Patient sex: F
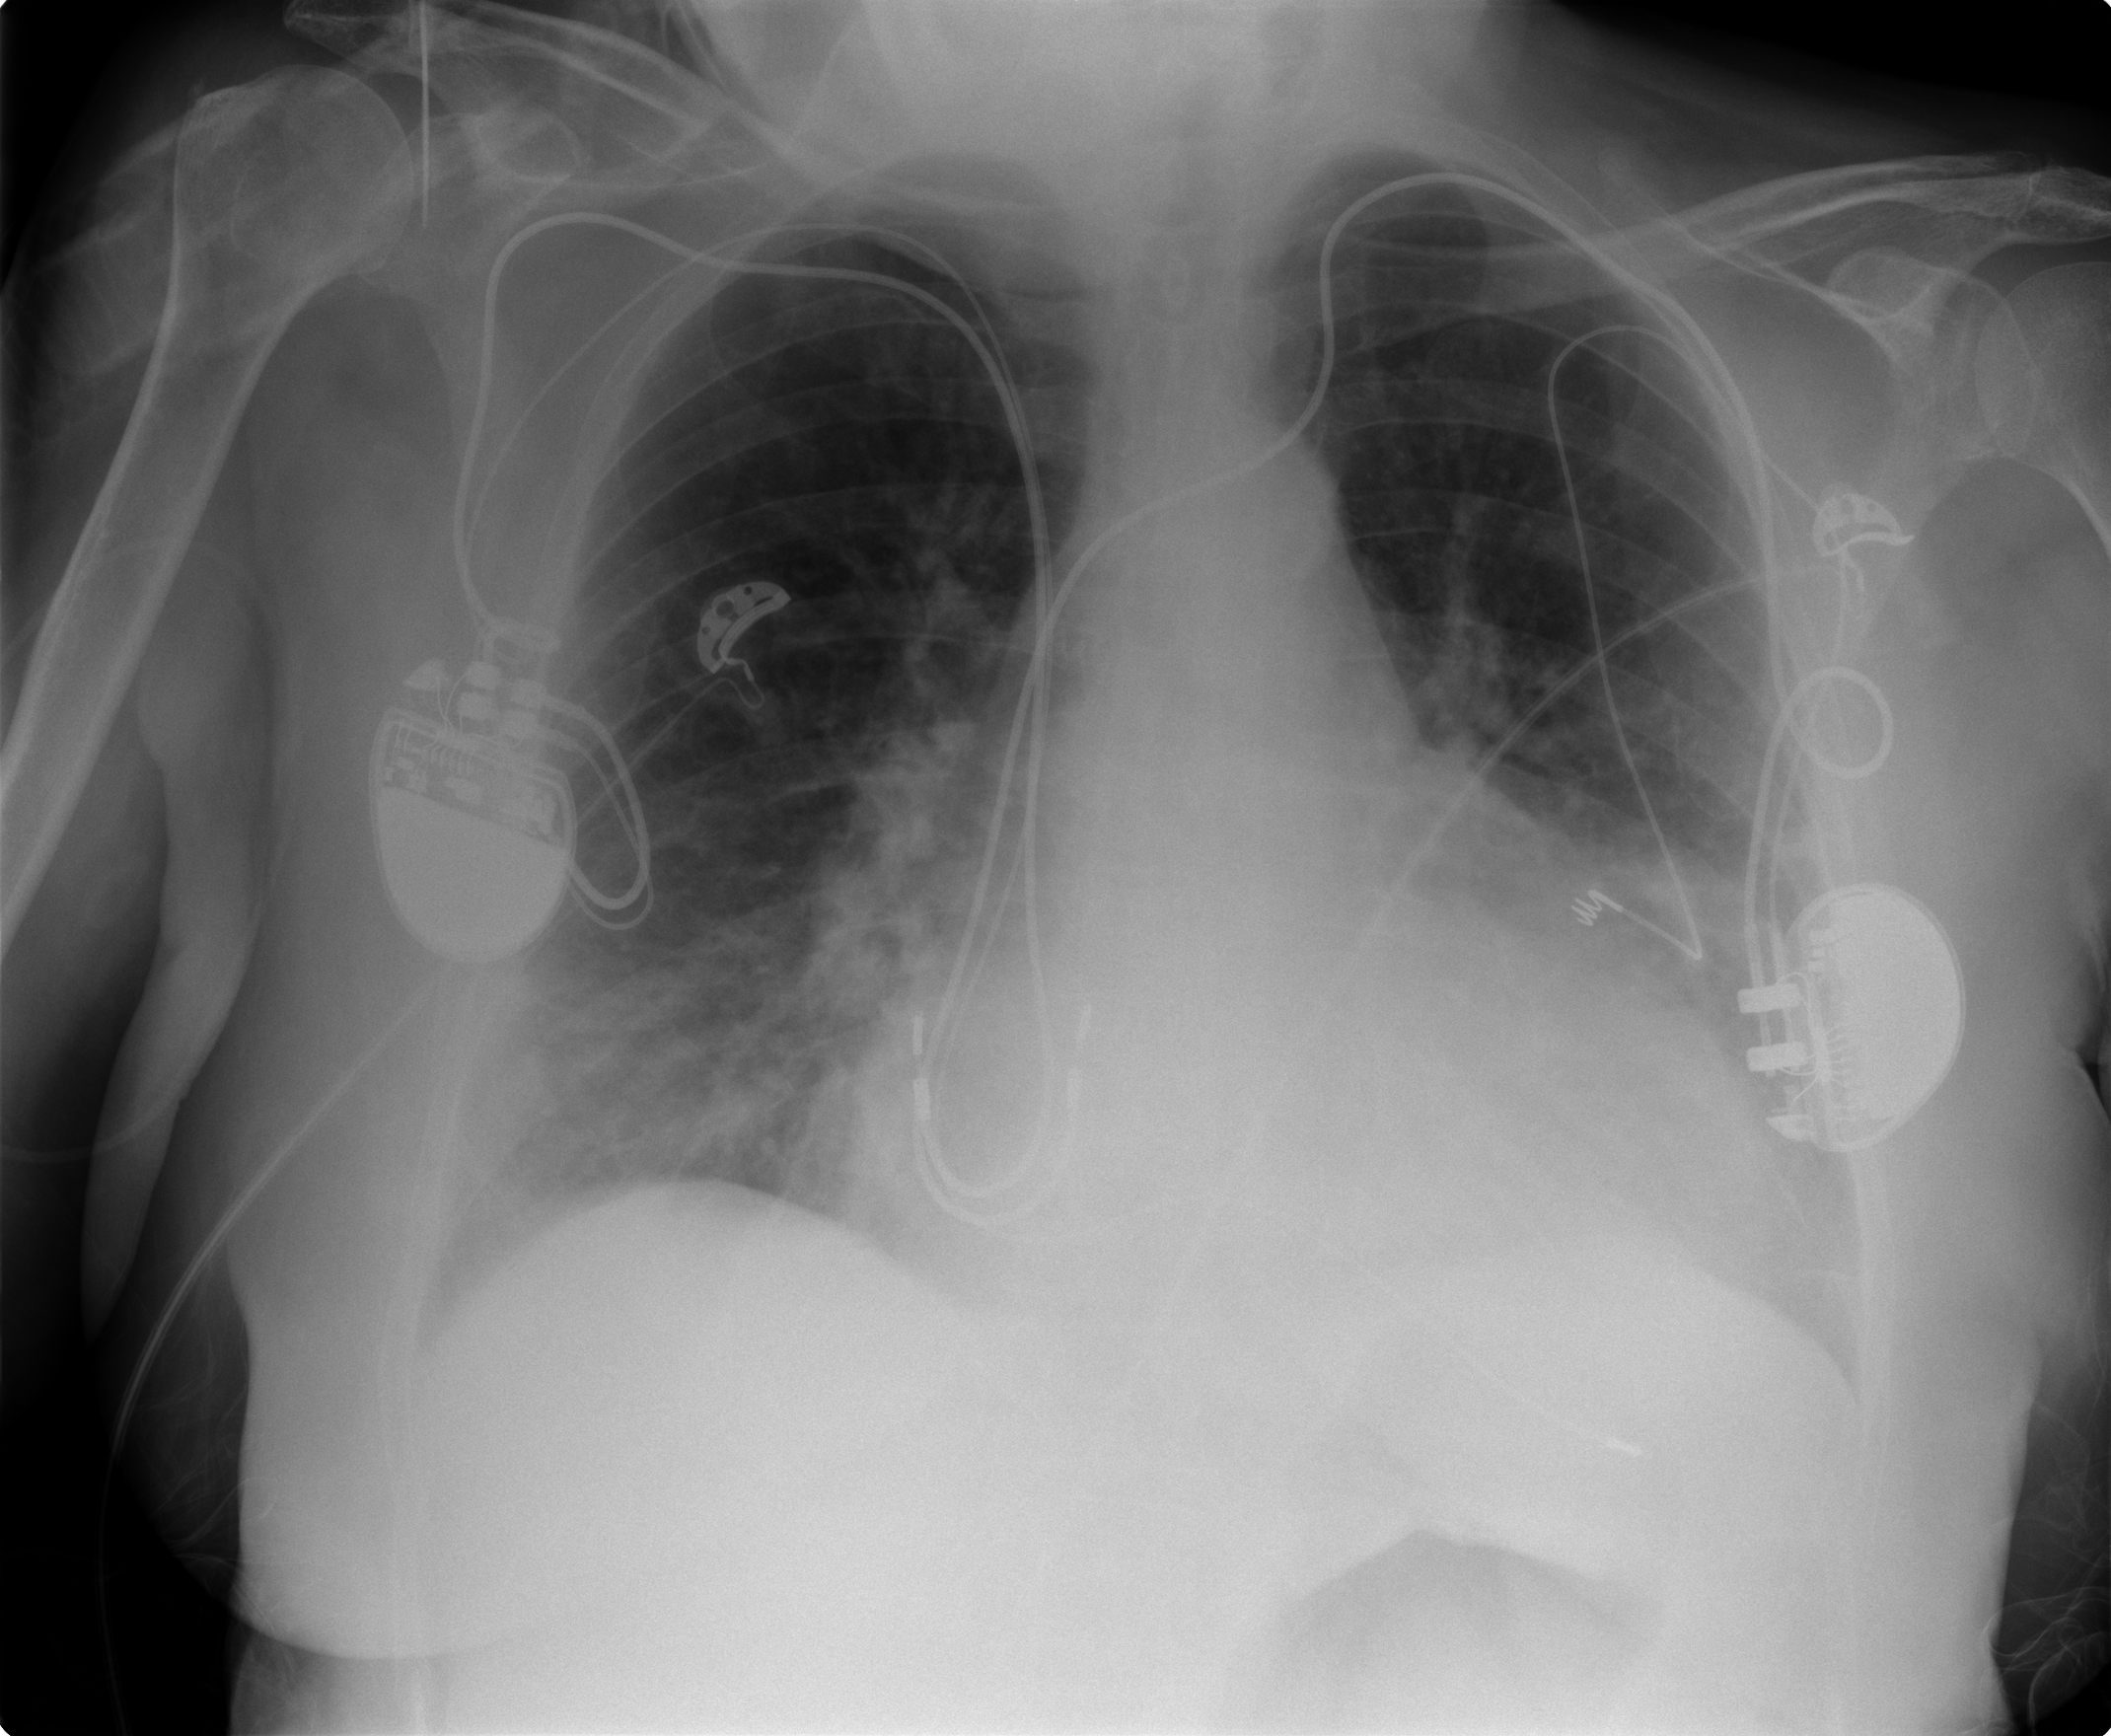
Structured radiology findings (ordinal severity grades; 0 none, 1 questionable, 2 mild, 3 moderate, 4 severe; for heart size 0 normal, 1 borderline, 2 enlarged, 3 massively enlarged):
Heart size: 2
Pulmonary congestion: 2
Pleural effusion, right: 2
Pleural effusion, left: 2
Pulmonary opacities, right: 2
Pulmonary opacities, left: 0
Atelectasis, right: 2
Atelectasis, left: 2